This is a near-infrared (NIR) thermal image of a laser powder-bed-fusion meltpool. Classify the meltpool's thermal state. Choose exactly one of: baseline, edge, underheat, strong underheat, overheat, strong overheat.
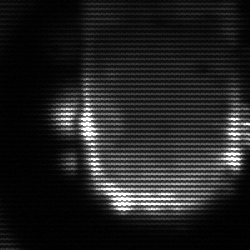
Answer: baseline